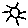
Label: sun